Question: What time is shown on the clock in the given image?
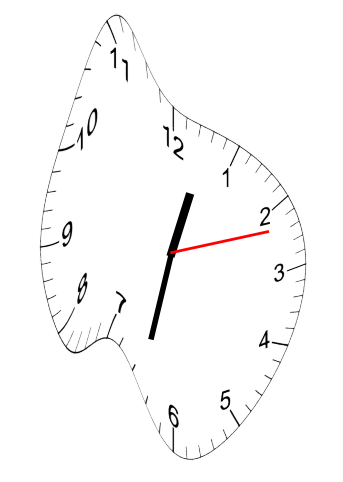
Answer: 12:32:12